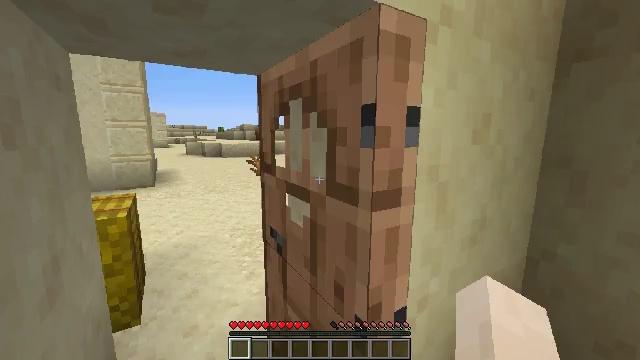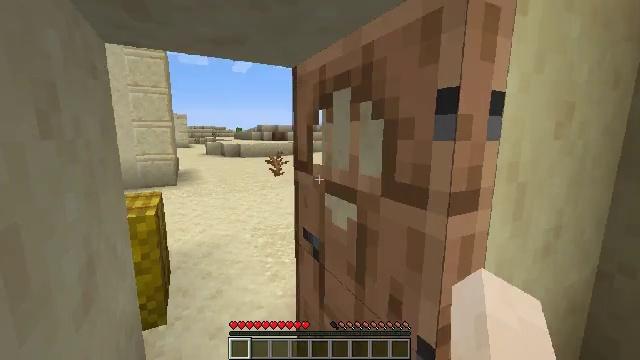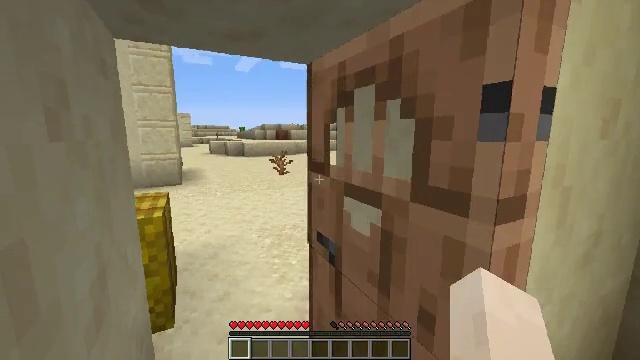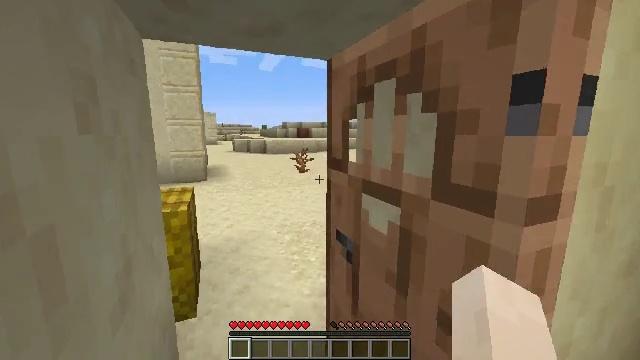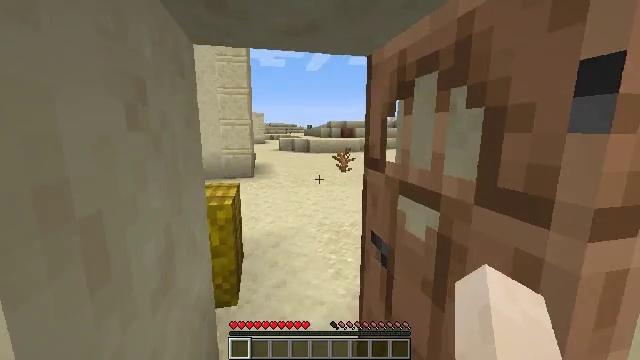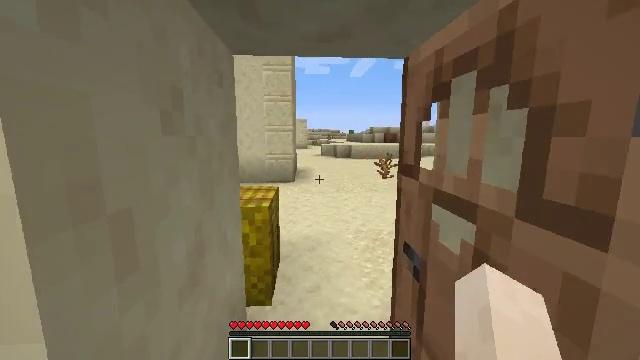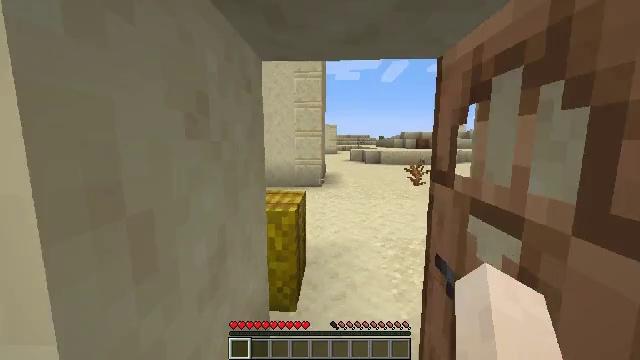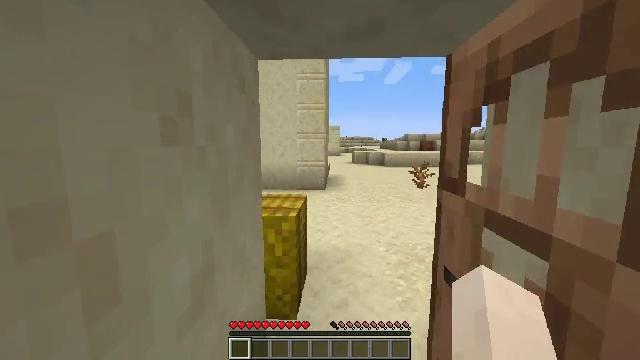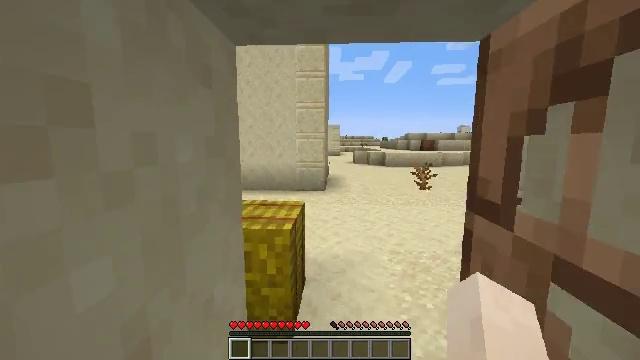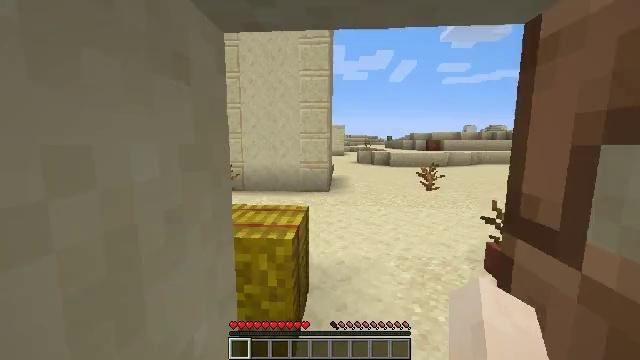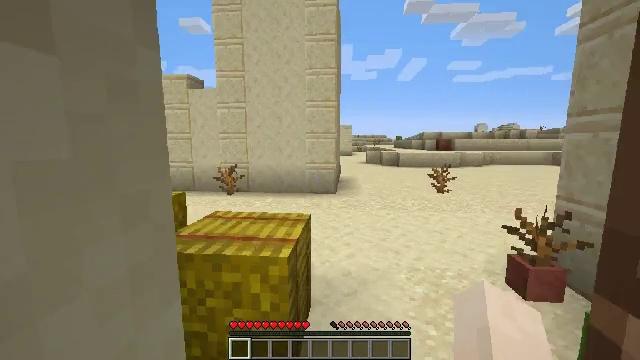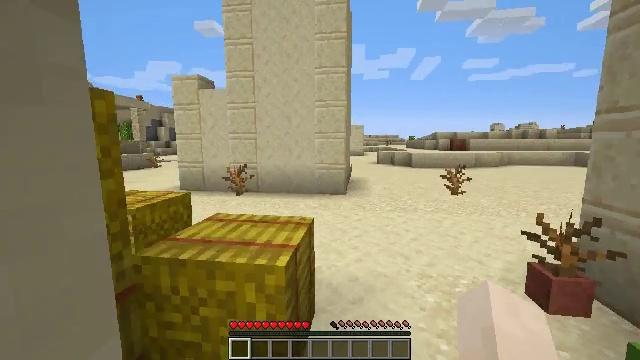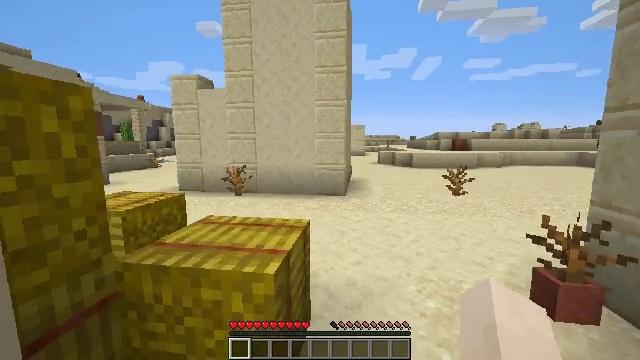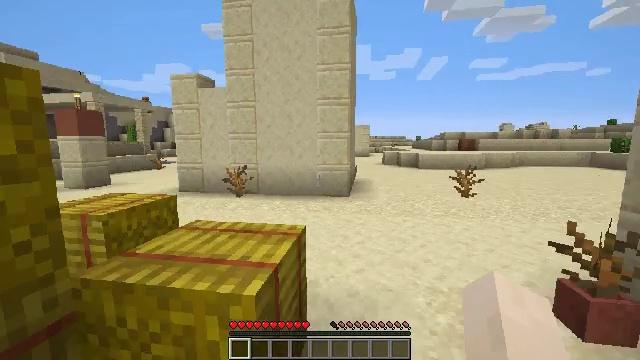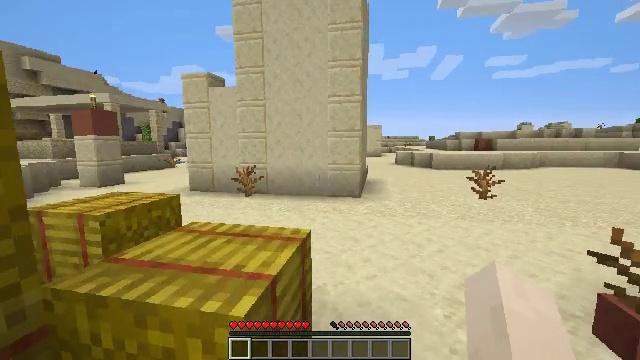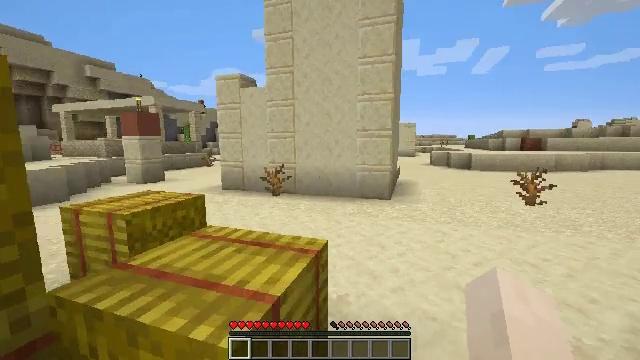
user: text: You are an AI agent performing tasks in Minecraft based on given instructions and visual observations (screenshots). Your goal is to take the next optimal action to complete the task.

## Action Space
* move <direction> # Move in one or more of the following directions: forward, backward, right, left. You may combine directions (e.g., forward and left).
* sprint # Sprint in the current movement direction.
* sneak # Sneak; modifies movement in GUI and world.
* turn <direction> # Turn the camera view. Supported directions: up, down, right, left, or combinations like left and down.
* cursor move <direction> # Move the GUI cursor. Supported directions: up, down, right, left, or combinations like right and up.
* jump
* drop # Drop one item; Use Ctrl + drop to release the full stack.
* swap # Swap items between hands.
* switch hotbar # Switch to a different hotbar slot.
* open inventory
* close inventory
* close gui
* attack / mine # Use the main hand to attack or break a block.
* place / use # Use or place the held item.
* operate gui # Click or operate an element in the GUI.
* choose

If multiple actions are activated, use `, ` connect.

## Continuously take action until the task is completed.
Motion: motion action
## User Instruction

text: Reclaim the chest into your inventory.
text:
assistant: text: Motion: move forward and move left, turn left
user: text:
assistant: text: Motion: move forward
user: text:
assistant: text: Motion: move forward, turn left
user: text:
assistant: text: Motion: move forward, turn left
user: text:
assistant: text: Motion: move forward, turn left and up
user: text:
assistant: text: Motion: move forward, turn left and up
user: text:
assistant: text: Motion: move forward
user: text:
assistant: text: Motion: move forward
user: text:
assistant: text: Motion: move forward
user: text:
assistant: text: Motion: move forward and move right, turn left
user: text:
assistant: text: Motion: move forward and move right, turn left
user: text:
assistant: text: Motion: move forward and move right
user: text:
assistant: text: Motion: move forward and move right, turn left
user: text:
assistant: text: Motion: move forward and move right, turn left
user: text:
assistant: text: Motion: move forward and move right, turn left
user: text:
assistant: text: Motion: move forward and move right, turn left
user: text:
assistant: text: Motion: move right, turn left
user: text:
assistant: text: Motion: move right, turn left
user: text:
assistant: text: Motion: move right, turn left
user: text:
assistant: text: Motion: move right, turn left and down
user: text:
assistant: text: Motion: move forward and move right, turn left
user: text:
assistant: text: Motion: move forward and move right, turn left
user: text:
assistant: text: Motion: move forward and move right, turn left
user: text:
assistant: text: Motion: move forward and move right, turn left
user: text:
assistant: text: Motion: move forward and move right, turn left and down
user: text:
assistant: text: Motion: move forward and move right, sprint, turn left
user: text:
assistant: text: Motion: move forward and move right, sprint
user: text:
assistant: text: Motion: move forward and move right, sprint
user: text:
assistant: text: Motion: move forward and move right, sprint
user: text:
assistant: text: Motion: move forward and move right, sprint